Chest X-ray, PA view. Patient: 52 years old, sex M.
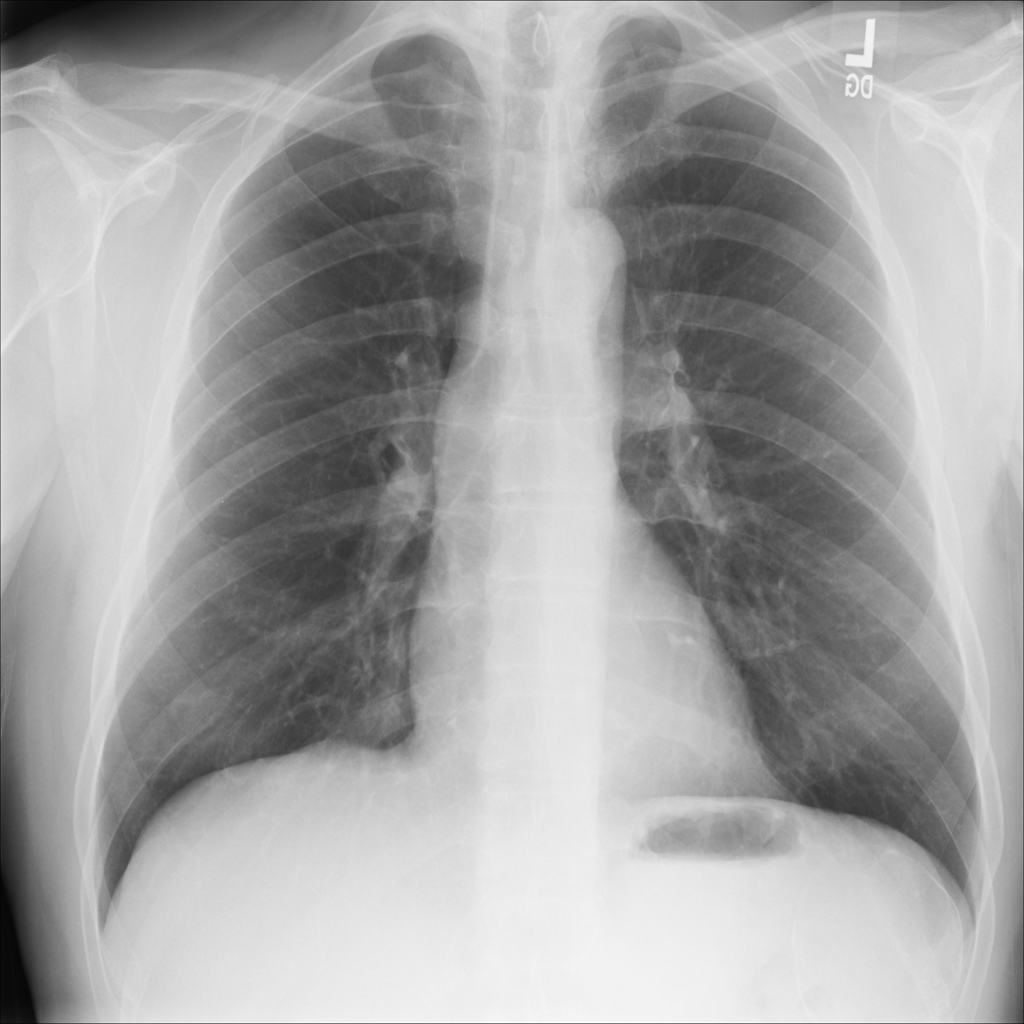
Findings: No Finding